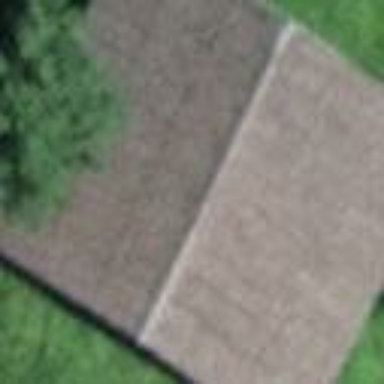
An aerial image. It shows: Barn.